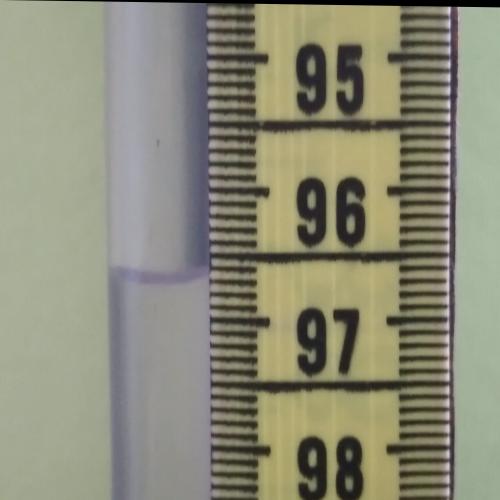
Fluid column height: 96.7 cm